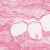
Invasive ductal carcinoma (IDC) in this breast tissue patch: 0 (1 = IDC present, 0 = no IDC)